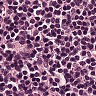
Metastatic tissue present: no